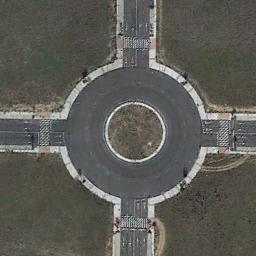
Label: roundabout